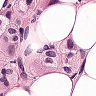
Metastatic tissue present: yes